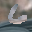
Label: 6